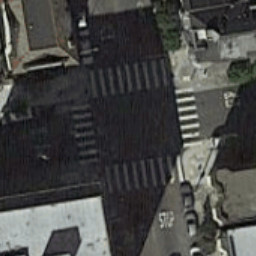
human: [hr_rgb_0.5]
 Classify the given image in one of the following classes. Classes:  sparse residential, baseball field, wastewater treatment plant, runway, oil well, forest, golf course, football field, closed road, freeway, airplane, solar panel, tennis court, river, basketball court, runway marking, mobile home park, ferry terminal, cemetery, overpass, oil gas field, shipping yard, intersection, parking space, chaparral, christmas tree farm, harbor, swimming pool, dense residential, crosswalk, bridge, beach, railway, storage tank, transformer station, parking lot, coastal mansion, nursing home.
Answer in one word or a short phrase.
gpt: crosswalk